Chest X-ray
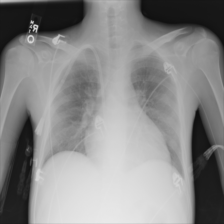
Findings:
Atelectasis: negative
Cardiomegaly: positive
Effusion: negative
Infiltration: negative
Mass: negative
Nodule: negative
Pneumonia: negative
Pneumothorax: negative
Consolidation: negative
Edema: negative
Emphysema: negative
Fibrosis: negative
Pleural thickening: negative
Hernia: negative